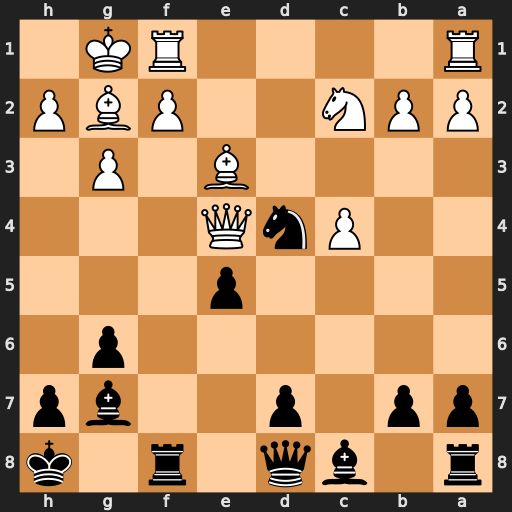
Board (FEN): r1bq1r1k/pp1p2bp/6p1/4p3/2PnQ3/4B1P1/PPN2PBP/R4RK1
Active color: b
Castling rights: -
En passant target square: -
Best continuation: d5 cxd5 Bf5 Qxd4 exd4